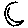
Label: moon